Current action and preconditions to check: trajectory_clear

Your task: For each precondition in the list above, predict whether it will hold at this action.

Consider the current scene as observed from the mobile robot's camera, and analyze the predicted future states of all dynamic agents (e.g., people, animals, vehicles, or any moving entities) within the NEXT SECOND.

IMPORTANT: Only answer "very likely" if you are absolutely certain—based on strong, clear evidence—that a dynamic agent will violate the precondition in the predicted future state. Do NOT answer "very likely" for unlikely, ambiguous, or low-probability risks.

Ask yourself for each precondition: Is there a high probability, with clear and convincing evidence, that the predicted future states of any dynamic agent will interfere with the predicted future state of the currently executing action within the NEXT SECOND, causing that precondition to fail?

Assess the risk level based on these predictions. Use "likely" or "very likely" if motions create a clear risk of interference.

Use "neutral" or "improbable" if agents are nearby but their predicted paths are clearly diverging or non-conflicting.

Failure Risk Categories: "very improbable", "improbable", "neutral", "likely", "very likely"

Answer Format: Output ONLY the probability_of_failure value from these categories: "very improbable", "improbable", "neutral", "likely", "very likely"

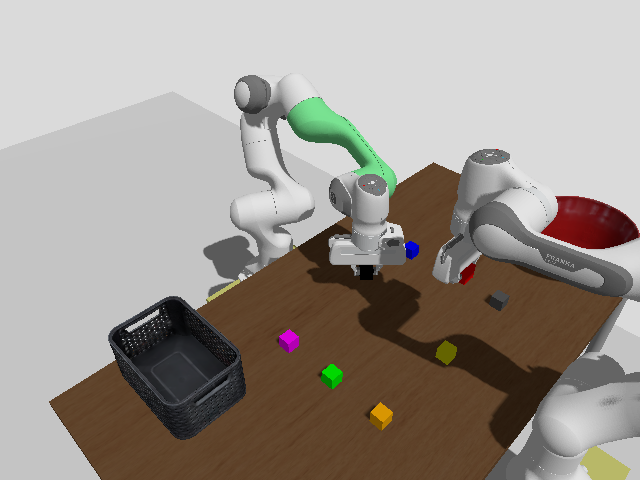

Answer: very improbable